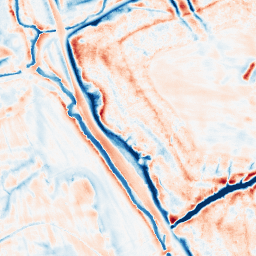
Category: edge_preserving
Decomposition family: bilateral
Decomposition parameters: d: 21
sigma_color: 150
sigma_space: 75
Upsampling method: quartic
Upsampling parameters: scale: 8
Upsampling scale: 8